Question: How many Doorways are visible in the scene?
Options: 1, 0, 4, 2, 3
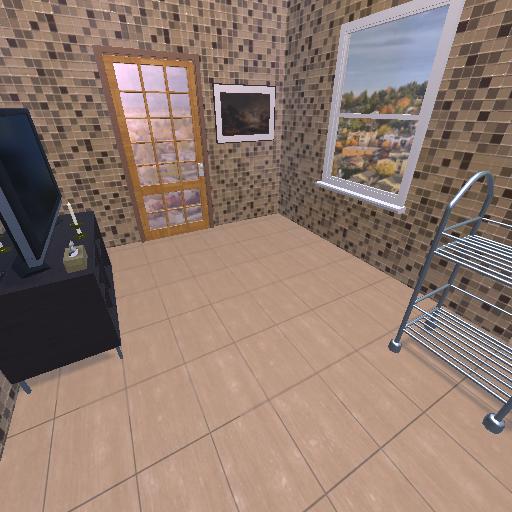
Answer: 1